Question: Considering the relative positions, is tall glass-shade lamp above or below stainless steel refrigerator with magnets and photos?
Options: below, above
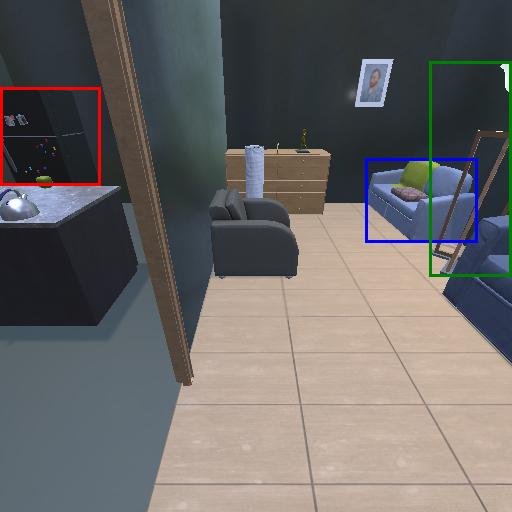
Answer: below